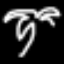
Label: palm tree